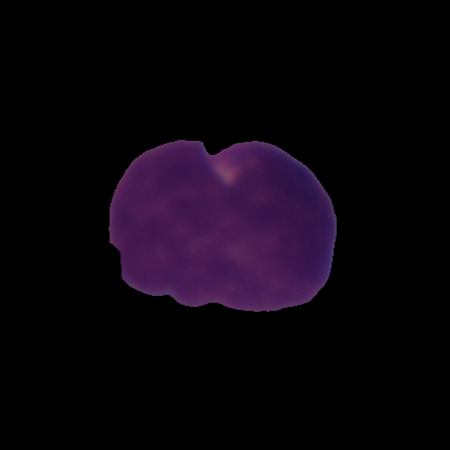
Label: cancer